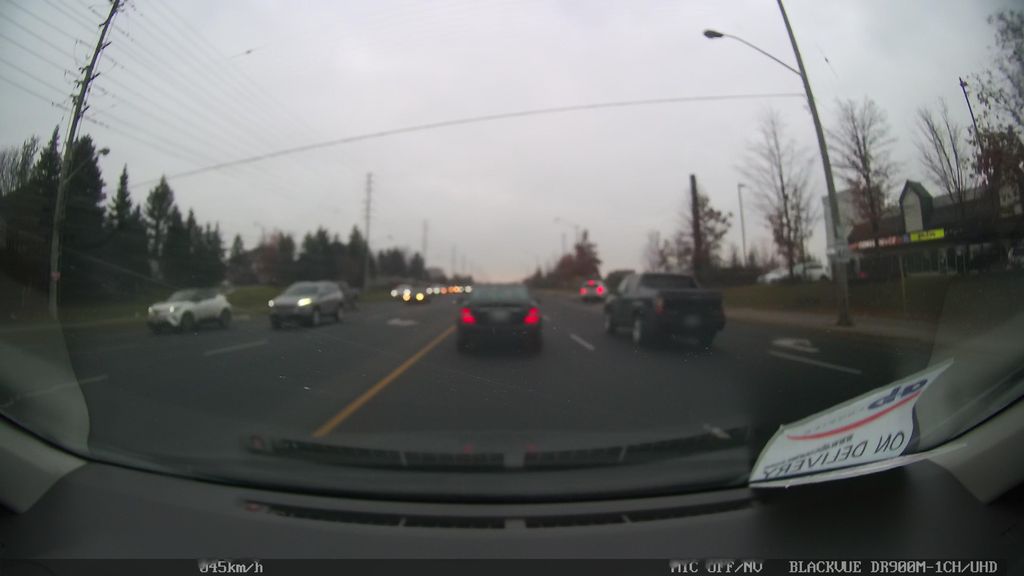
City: toronto